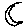
Label: moon